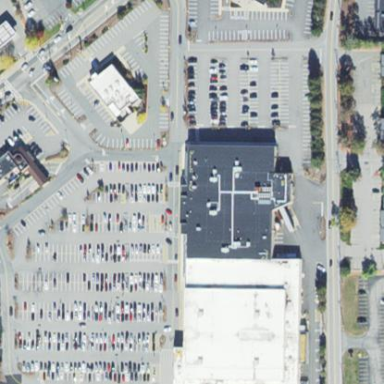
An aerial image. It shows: Retail area.